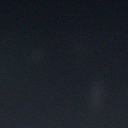
Screen state: off